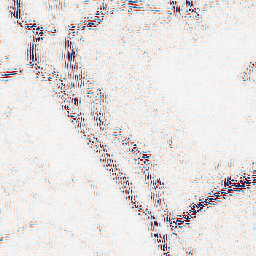
Category: wavelet
Decomposition family: wavelet_reverse_biorthogonal
Decomposition parameters: wavelet: rbio3.5
level: 2
Upsampling method: linear_exact
Upsampling parameters: scale: 8
Upsampling scale: 8